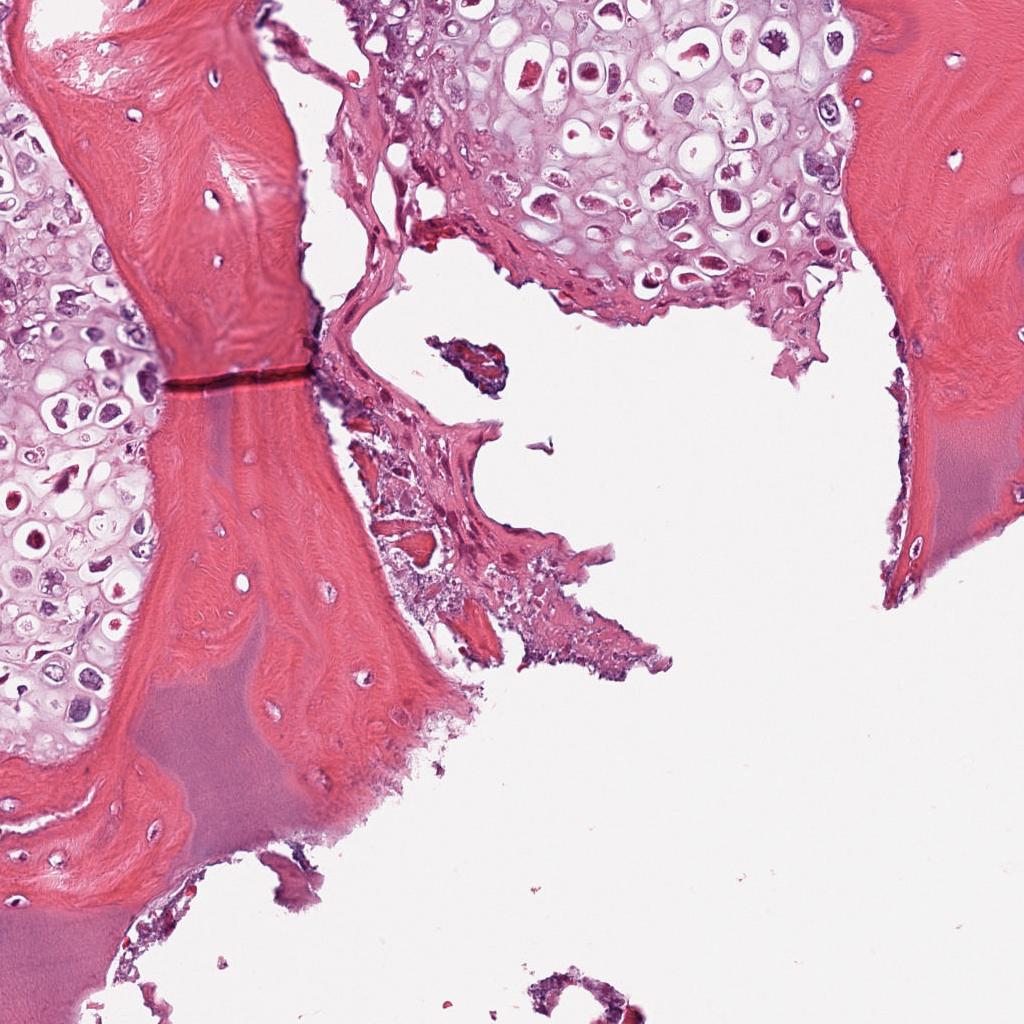
Label: Viable